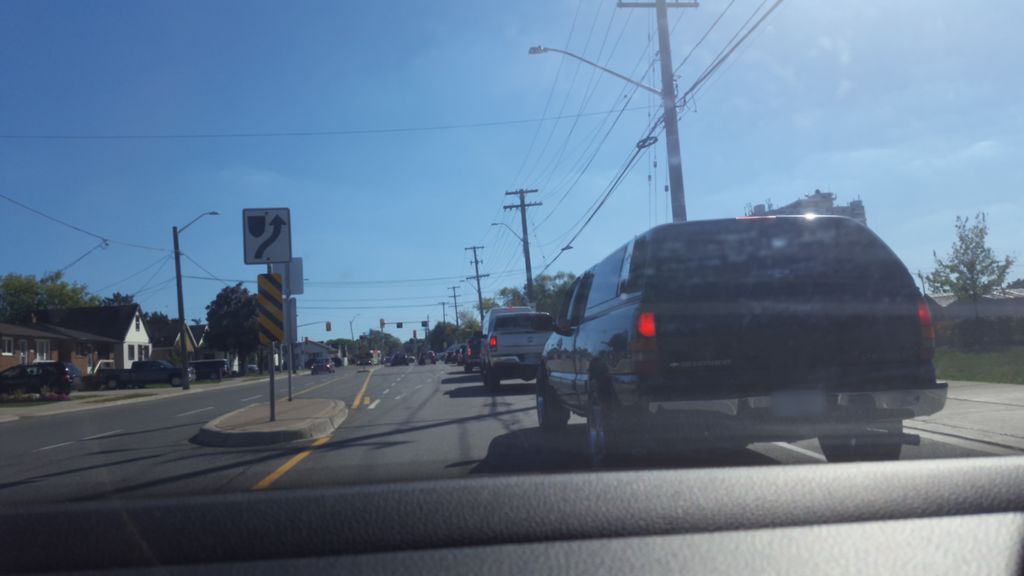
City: hamilton